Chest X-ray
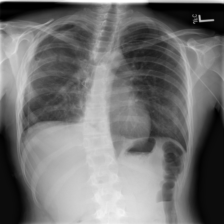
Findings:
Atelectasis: negative
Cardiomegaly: negative
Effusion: negative
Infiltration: negative
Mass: negative
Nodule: negative
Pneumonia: negative
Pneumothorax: positive
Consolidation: negative
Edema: negative
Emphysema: negative
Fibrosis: negative
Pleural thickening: negative
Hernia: negative